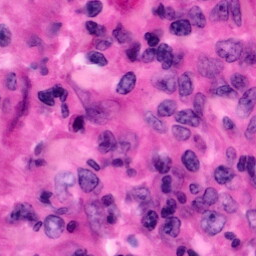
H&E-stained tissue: Pancreatic